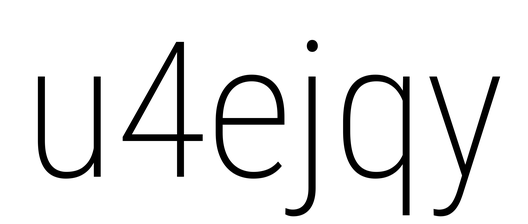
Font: Roboto_Condensed_ExtraLight